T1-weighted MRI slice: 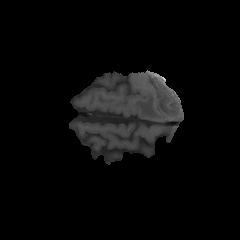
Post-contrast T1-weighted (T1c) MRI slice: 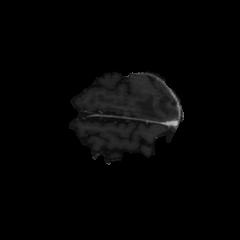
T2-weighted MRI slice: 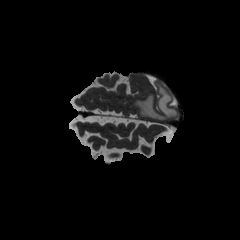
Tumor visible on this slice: yes